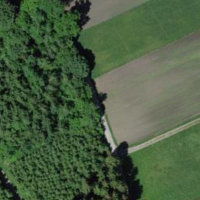
EUNIS habitat code: 52
Species observed at this site:
Tanacetum vulgare